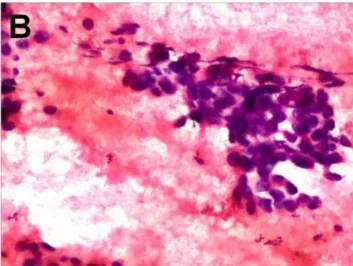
(B) Preoperative fine-needle aspiration cytology of the mass demonstrated a few sheets of malignant-looking tumor cells with giant deep stained nuclei (hematoxylin and eosin, magnification x 400).
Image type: pathology (h&e)